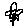
Label: flower